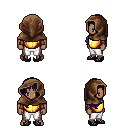
a pixel art fantasy rpg character, male body template, human, dark skin, gold chest armor, white pants, blue right-swept hairstyle, cloth hood, cloth bracers, ghillies, four views (front, back, left, right), 2x2 character sprite sheet, small pixel art, hard edges, no anti-aliasing